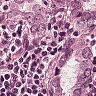
Metastatic tissue present: yes